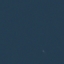
Label: SeaLake